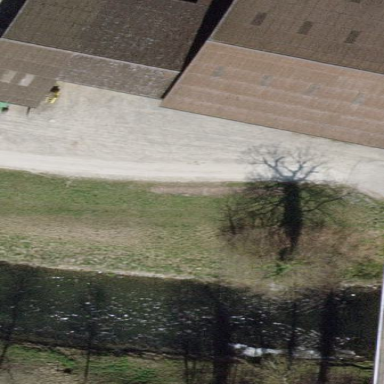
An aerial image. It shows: Farm auxiliary building.